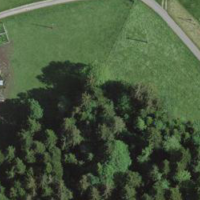
EUNIS habitat code: 41
Species observed at this site:
Caltha palustris